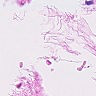
Metastatic tissue present: no